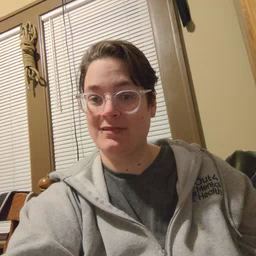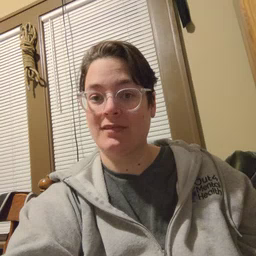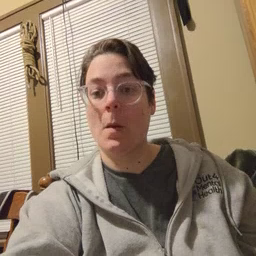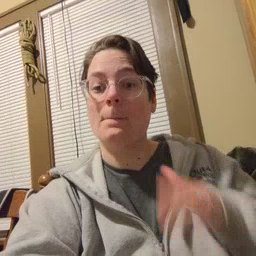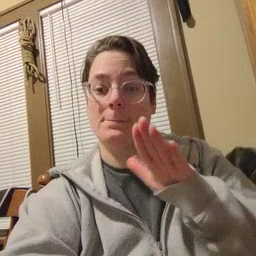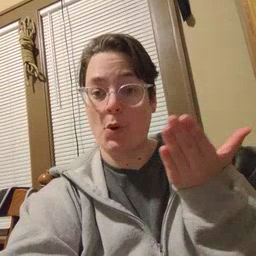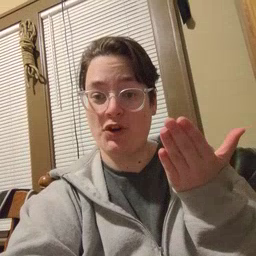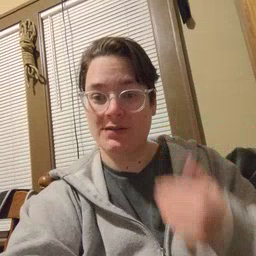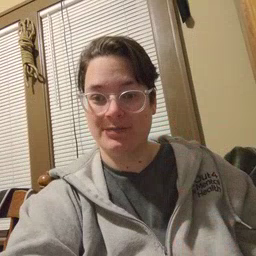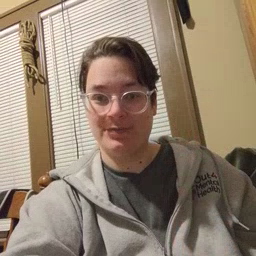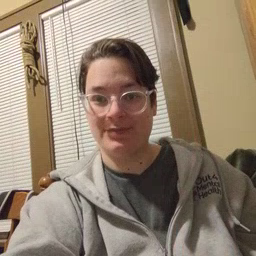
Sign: book